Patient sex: F
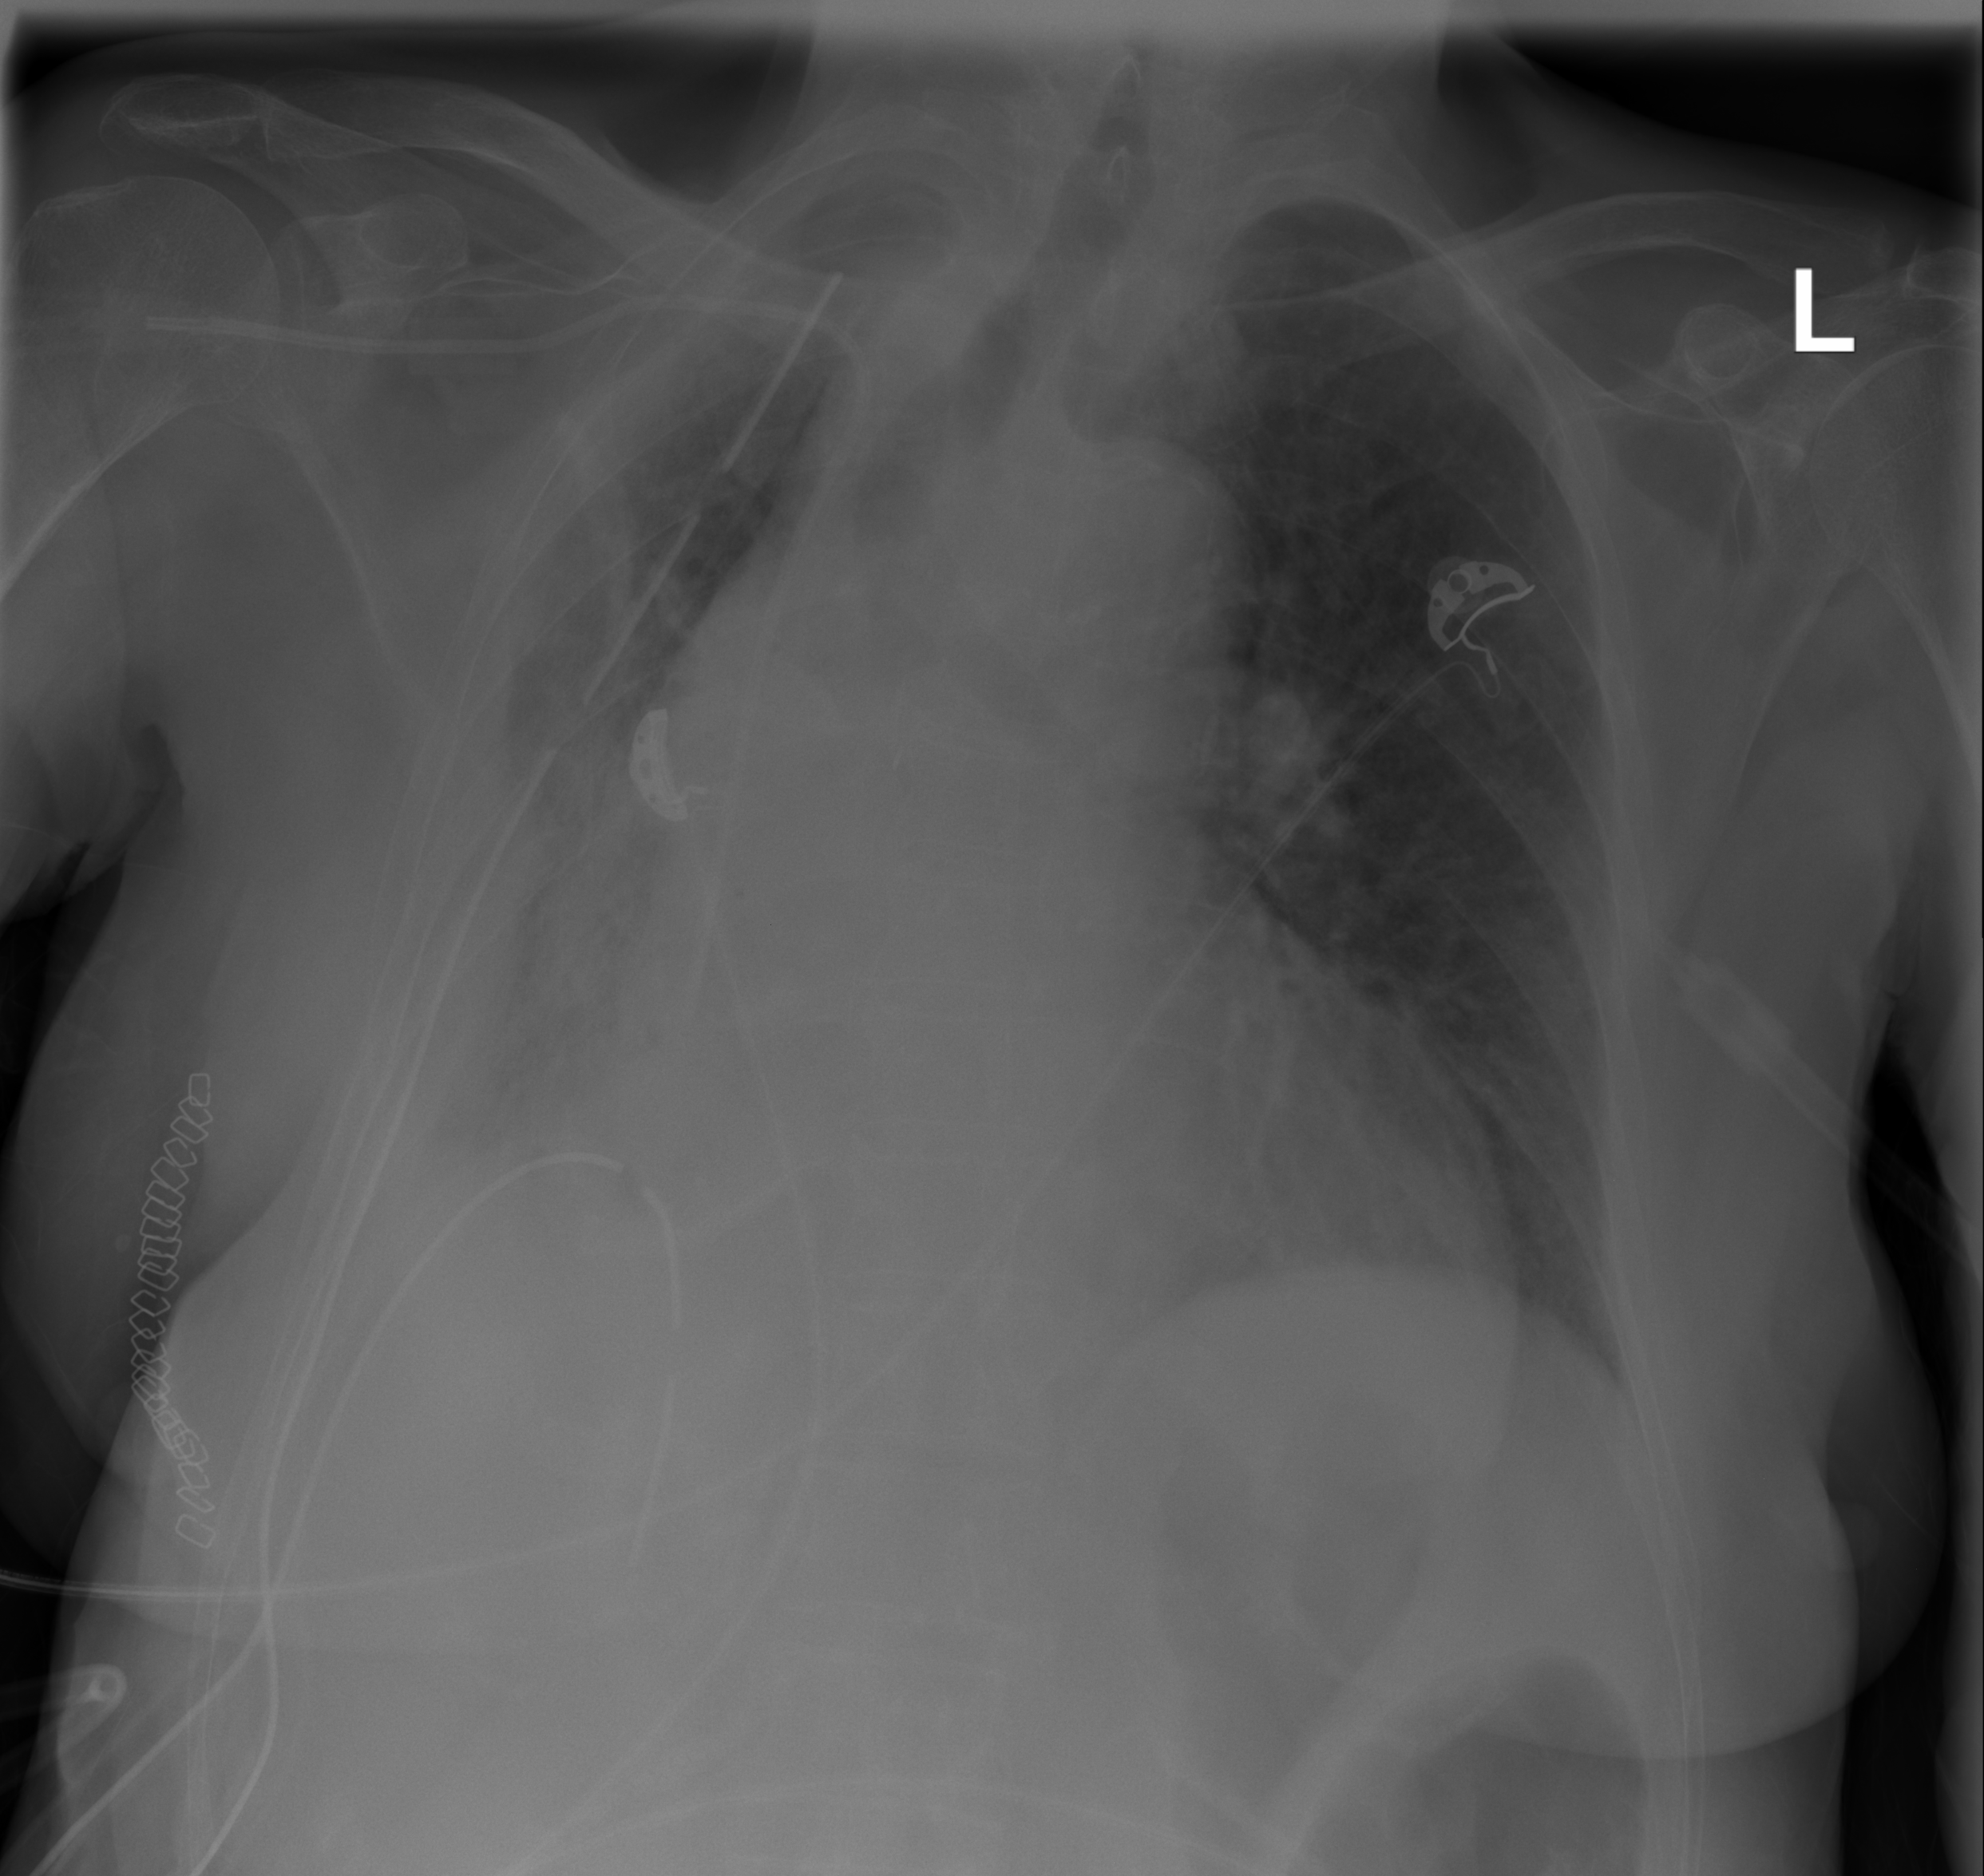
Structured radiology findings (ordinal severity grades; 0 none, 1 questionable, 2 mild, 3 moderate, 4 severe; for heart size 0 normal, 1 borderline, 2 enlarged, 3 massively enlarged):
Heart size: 2
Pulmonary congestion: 0
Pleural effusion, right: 2
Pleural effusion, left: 0
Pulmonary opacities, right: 2
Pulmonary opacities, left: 0
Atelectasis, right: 2
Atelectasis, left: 0